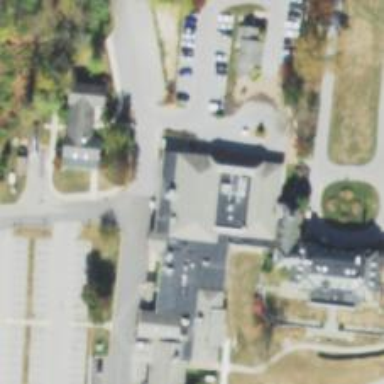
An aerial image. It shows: School building.